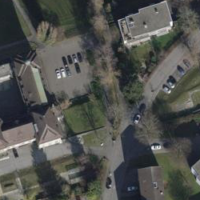
EUNIS habitat code: 54
Species observed at this site:
Ficus carica